Field crop: maize
Growth stage: 2
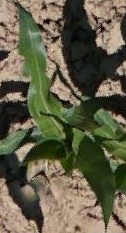
Species: maize